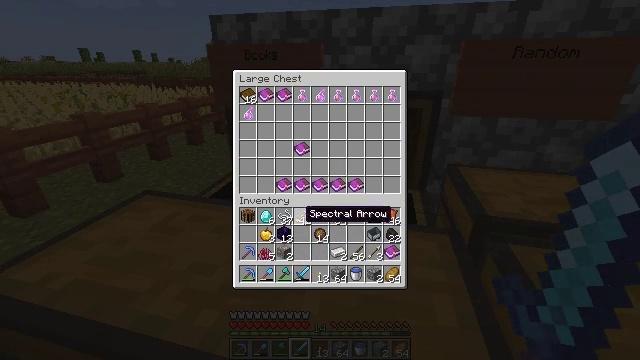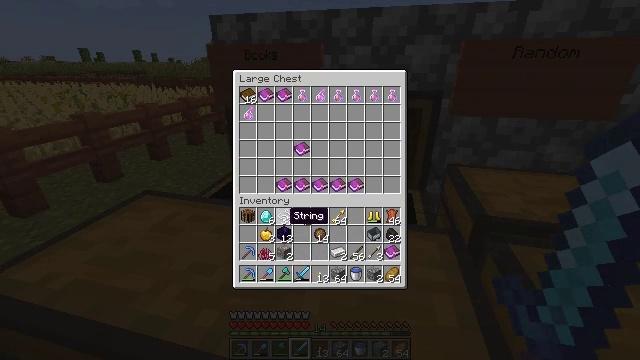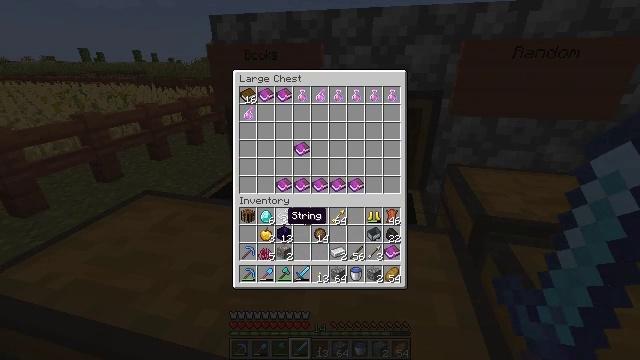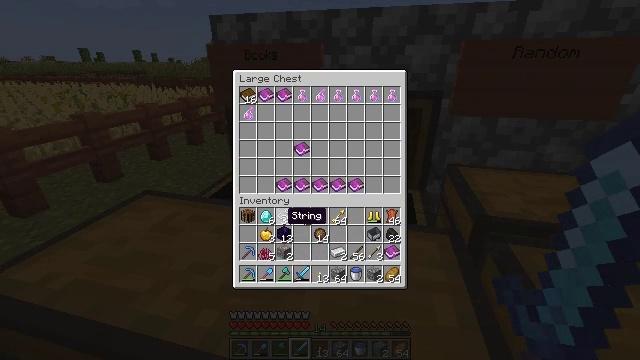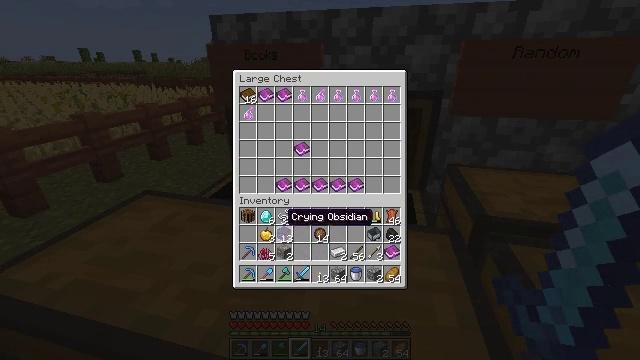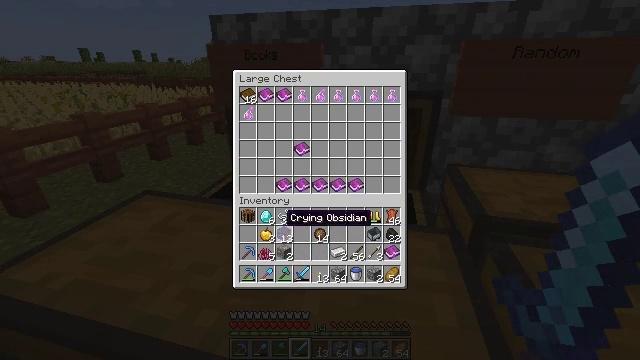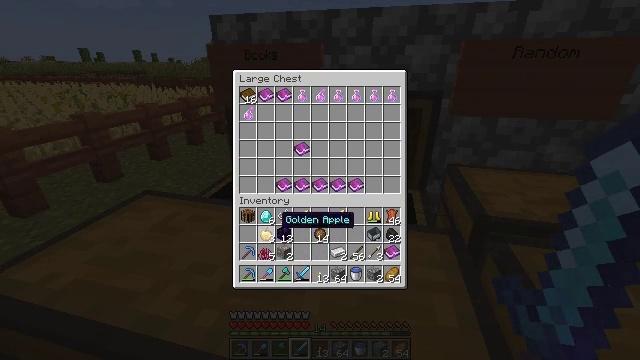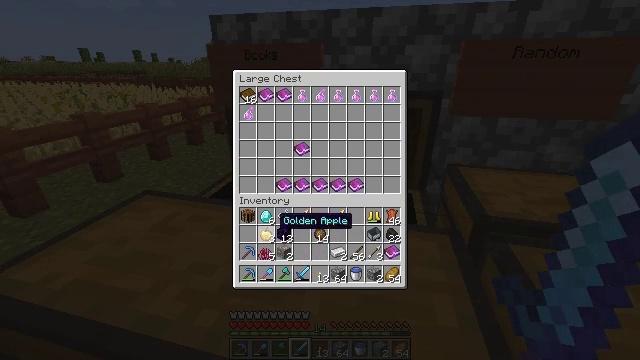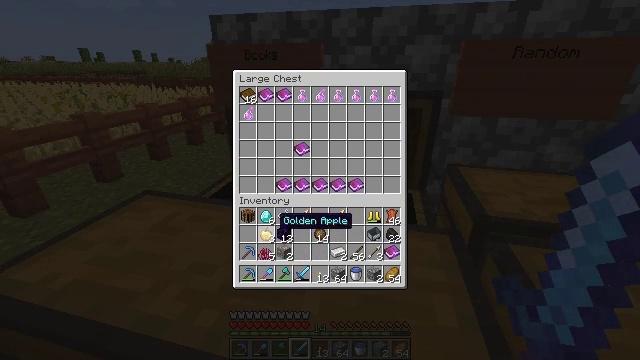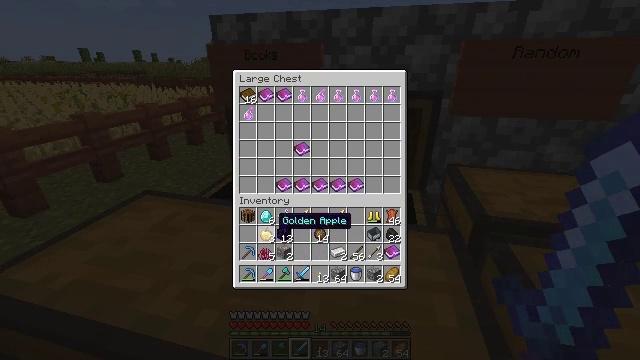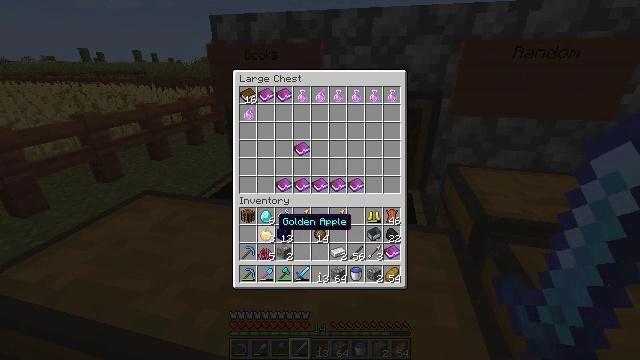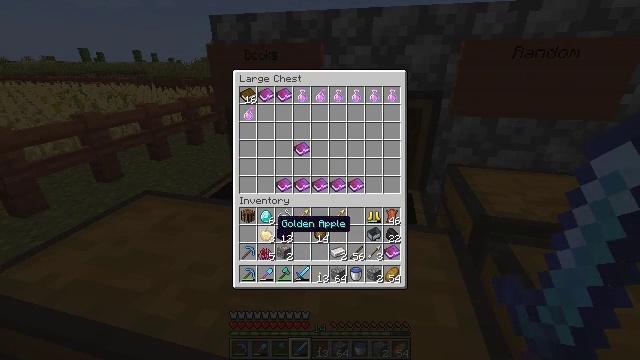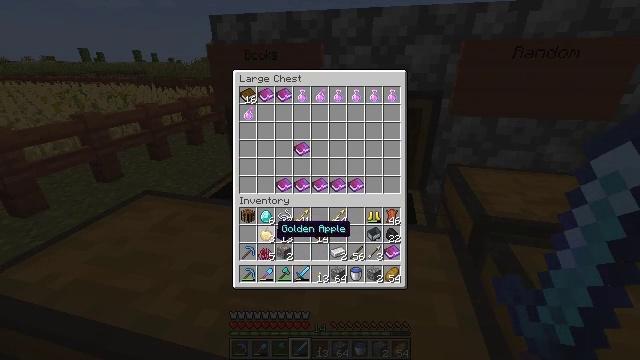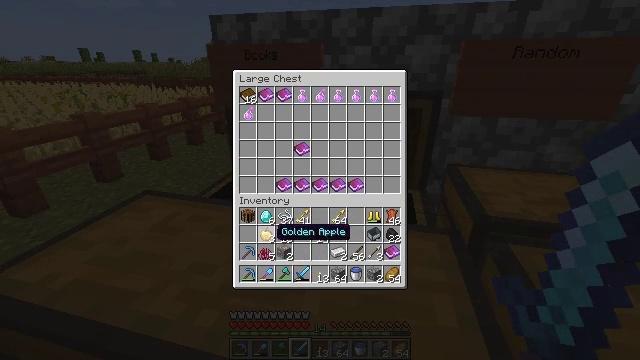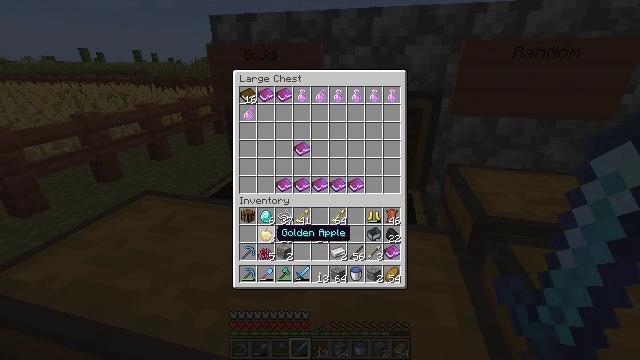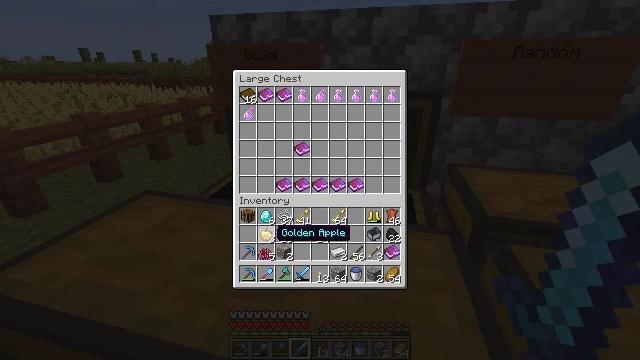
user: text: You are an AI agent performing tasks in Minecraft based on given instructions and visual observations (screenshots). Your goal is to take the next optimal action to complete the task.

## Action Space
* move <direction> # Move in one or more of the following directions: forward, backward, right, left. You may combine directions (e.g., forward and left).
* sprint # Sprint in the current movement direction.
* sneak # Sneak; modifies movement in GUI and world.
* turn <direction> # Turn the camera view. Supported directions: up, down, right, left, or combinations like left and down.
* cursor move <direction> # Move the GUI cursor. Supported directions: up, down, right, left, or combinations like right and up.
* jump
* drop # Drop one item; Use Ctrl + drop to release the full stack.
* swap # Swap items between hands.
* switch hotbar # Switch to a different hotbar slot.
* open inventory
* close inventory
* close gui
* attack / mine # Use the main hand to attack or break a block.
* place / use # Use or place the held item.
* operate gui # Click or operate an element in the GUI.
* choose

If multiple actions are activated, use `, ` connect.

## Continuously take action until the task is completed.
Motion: motion action
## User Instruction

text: Craft a brewing stand using blaze rod and cobblestones.
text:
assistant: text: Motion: sneak, cursor move left
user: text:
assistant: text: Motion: sneak
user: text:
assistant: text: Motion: sneak
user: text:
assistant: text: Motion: sneak
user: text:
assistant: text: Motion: sneak
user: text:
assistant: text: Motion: sneak
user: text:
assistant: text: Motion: sneak
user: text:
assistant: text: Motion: sneak
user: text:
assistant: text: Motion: sneak
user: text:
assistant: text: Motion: sneak
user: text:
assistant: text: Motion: no_op
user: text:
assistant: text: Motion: no_op
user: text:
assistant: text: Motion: no_op
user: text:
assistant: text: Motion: no_op
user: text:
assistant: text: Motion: no_op
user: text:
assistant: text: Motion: no_op
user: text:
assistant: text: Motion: no_op
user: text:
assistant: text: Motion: cursor move up
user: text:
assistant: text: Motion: cursor move up
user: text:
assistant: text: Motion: no_op
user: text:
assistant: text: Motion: no_op
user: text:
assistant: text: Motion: no_op
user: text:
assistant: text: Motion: no_op
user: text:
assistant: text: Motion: no_op
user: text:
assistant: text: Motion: no_op
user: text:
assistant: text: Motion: no_op
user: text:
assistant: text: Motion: no_op
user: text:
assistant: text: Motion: cursor move right
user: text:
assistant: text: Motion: cursor move right
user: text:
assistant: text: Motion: cursor move right and down